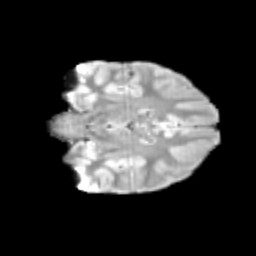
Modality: T2w
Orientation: coronal
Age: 11
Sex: male
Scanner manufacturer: siemens
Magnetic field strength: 3 T
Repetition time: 3.8 s
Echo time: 0.07 s